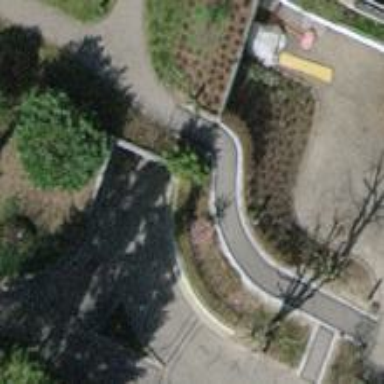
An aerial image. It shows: Parking entrance.